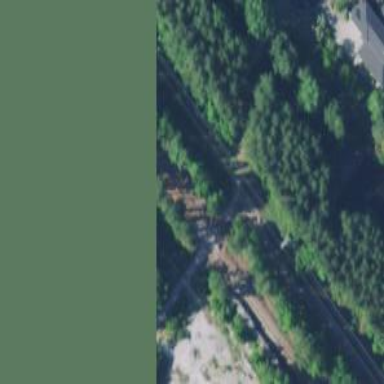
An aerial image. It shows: Railway level crossing.